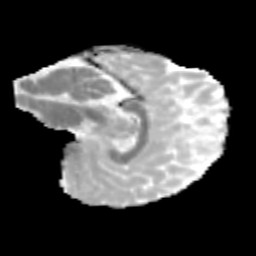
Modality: MD
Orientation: sagittal
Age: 11
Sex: male
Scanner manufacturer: siemens
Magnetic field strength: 3 T
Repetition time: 3.8 s
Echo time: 0.07 s